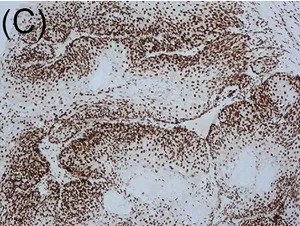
Immunohistochemical staining for DNA mismatch repair proteins (MMR proteins MLH1, MSH2, MSH6, and ,PMS2) of the sebaceous carcinoma. Normal nuclear expression of MLH1 protein.
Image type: pathology (immunostaining)